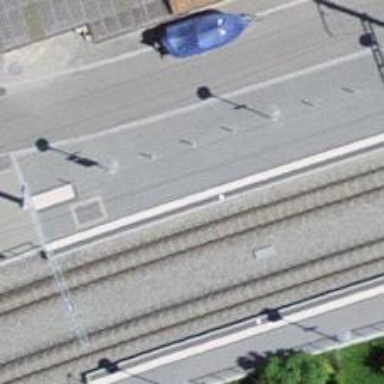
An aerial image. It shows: Railway halt.